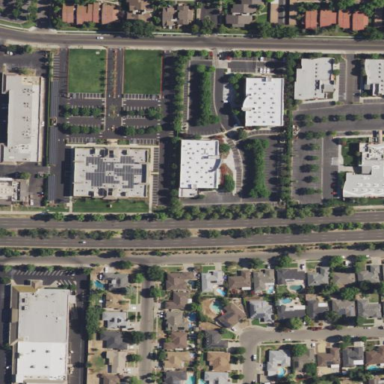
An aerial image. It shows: Commercial area.